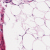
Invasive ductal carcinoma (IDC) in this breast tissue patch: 0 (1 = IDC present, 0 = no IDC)